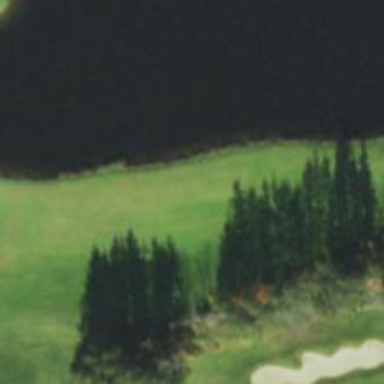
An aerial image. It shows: View of golf hole.